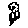
Label: flower